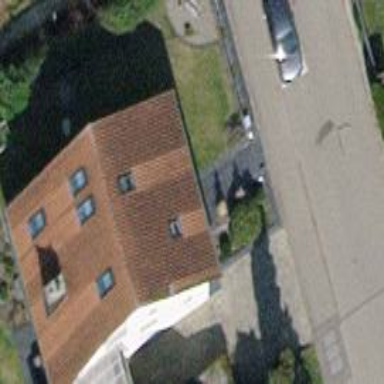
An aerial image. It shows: Detached building.